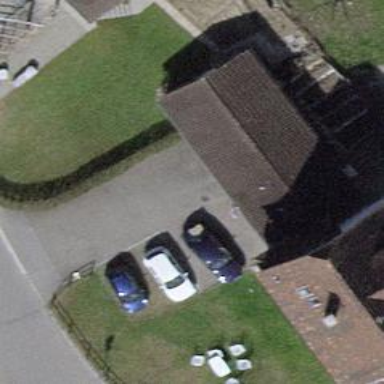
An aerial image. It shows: Group of garages.